Interaction volume radius: 5 \u00c5
Interaction volume height: 30 \u00c5
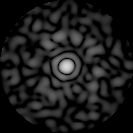
Disorder parameter: 0.7859